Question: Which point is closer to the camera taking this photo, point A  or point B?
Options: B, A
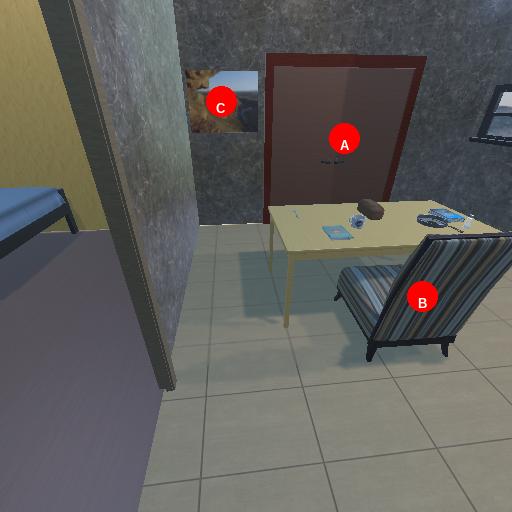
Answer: B